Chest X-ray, AP view. Patient: 38 years old, sex M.
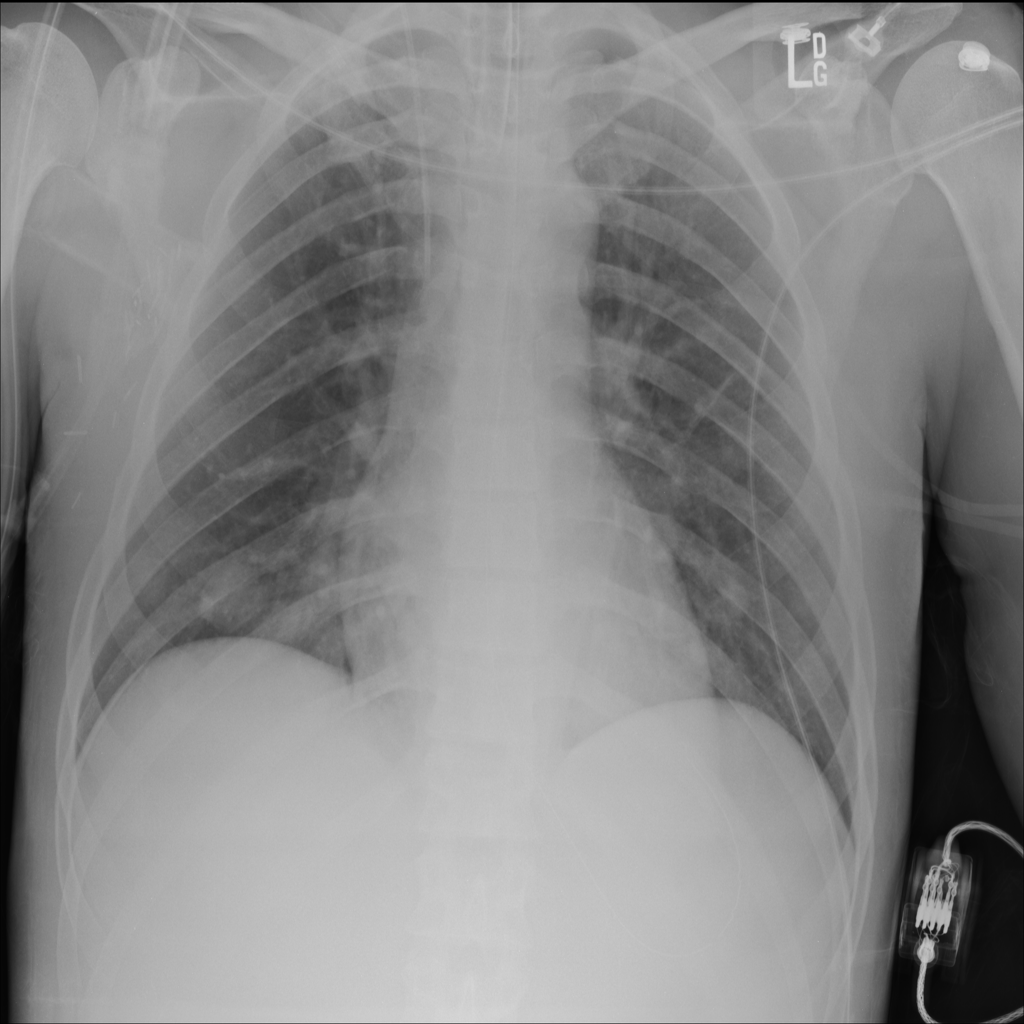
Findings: Nodule